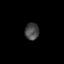
Tissue: prostate
Cell type: T cells
Senescence score: 0.6887
Nuclear area (px): 236
Mean DAPI intensity: 70.475